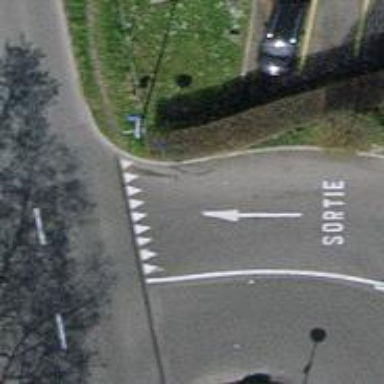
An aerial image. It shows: Road with "give way" sign.